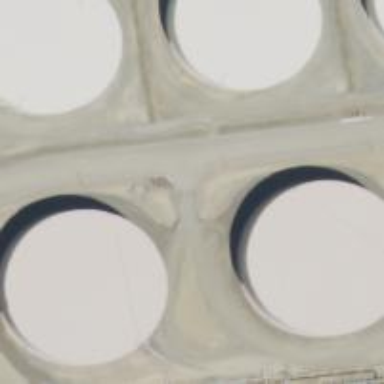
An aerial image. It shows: Storage tank building.